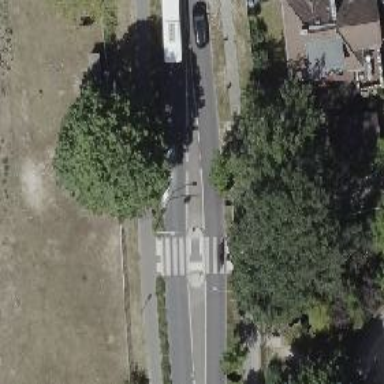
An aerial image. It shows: Zebra crossing with island in the middle. The crossing reference is zebra.